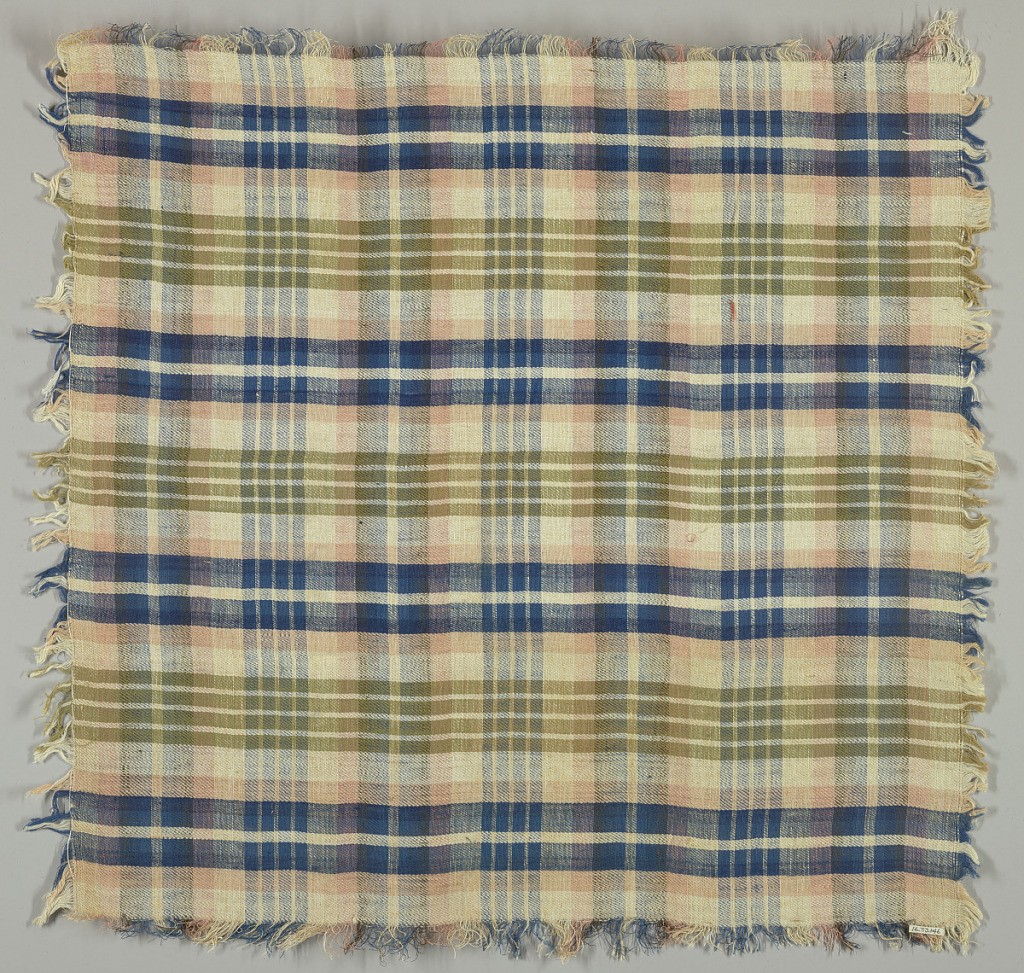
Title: Handkerchief
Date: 19th century
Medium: cotton Technique: Twill weave; Z/Z twist
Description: Handkerchief in a coarsely woven; Yarn-dyed woven pattern of pink, white, blue, yellow, and green checks. Fringed on all four sides.